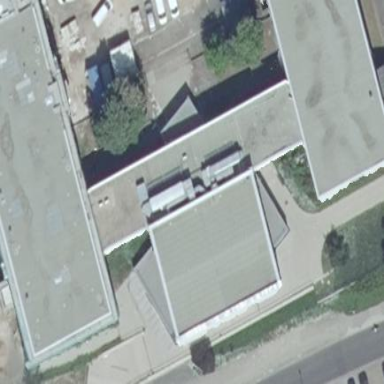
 painted white. The roof is made of teal tar paper."